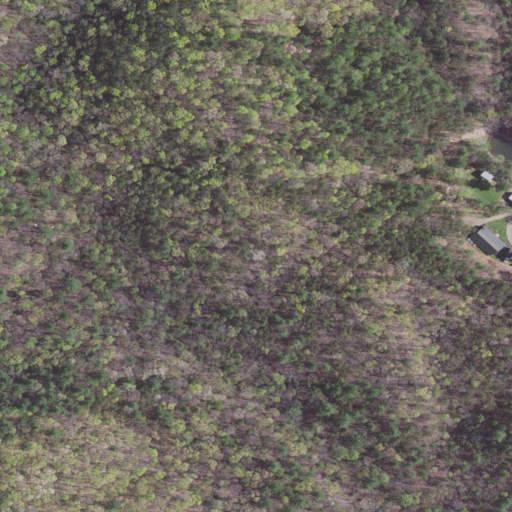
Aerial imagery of valley in Virginia named California Hollow containing mixed forest, deciduous forest, evergreen forest, open development, grassland, and low intensity development